Question: I have an app with an action bar. . I have tried styling the action bar with 'android:padding="0dp"' and settings 'android:layout_height="fill_parent"' on the action views to no avail.
This picture shows that the browse subjects actionview for instance does not fill the actionbar.

Here is a shortened version of my menu declaration.
'''
<menu xmlns:android="http://schemas.android.com/apk/res/android">
<item android:id="@+id/menu_more"
android:title="More"
android:showAsAction="always"
android:actionProviderClass="pacakge.action_providers.MoreProvider"
/>
</menu>
'''
The action provider class inflates and returns a view that is inserted into the ActionBar.
Any help would be greatly appreciated! Thanks
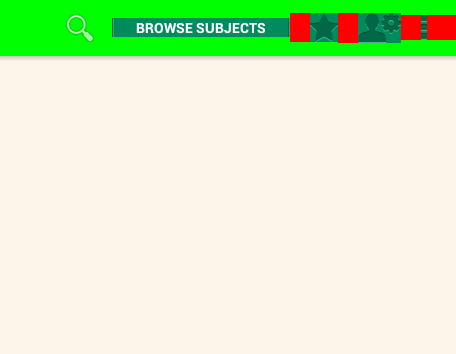
Answer: Ended up just hard coding the button height to 50dp. Not a very elegant solution but it works.